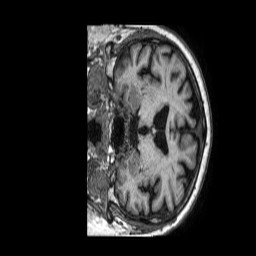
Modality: T1w
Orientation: coronal
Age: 57
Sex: male
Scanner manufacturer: philips
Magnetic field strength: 1.5 T
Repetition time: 0.007053 s
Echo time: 0.00318 s